Question: I want to find the shortest distance between two SqlGeography polygon. I know there is a method 'ShortestLineTo' (<URL> but it gives empty string while doing so.
Can anyone suggest me some alternate way to do so?

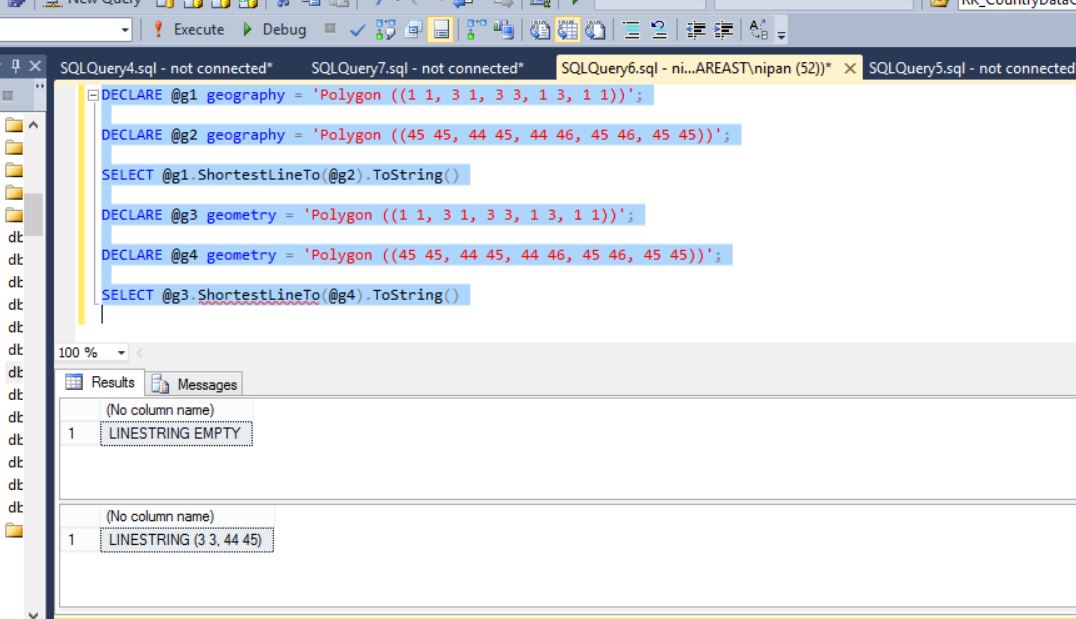
Answer: You should define a 'GEOGRAPHY' in Counter Clockwise order. If you define it CW, it will be all the world except the region you are defining:
'''
DECLARE @G1 GEOGRAPHY = 'POLYGON ((1 1, 3 1, 3 3, 1 3, 1 1))';
DECLARE @G2 GEOGRAPHY = 'POLYGON ((45 45, 45 46, 44 46, 44 45, 45 45))';
//This is what you have defined
DECLARE @G3 GEOGRAPHY = 'POLYGON ((45 45, 44 45, 44 46, 45 46, 45 45))';
'''
: point order is so @G1 is a polygon containing 'POINT(2,2)'
: point order is so @G2 is a polygon containing 'POINT(44.5,45.5)'
: point order is so @G3 is a polygon containing the except the @G2 polygon. It also contains the @G1 polygon, so the shortest distance between @G1 and @G3 doesn't have any meaning.
### Toggle Between CW and CCW geometries
Using the <URL> method, you can toggle between CW and CCW geographies. So if you try:
'''
SELECT @G3.ReorientObject().STDifference(@G2).STAsText();
'''
The result would be 'GEOMETRYCOLLECTION EMPTY' because they contain the same region. So they intersect and the result of 'ShortestLineTo' returns a 'LINESTRING EMPTY' because they intersect each other.
### One more point
You can check if a polygon contains too large of a region by checking the <URL> so you are made aware of mistakenly defined geographies.

As shown in the picture, 'EnvelopeAngle=180' means that polygon contains a very large region of the world.